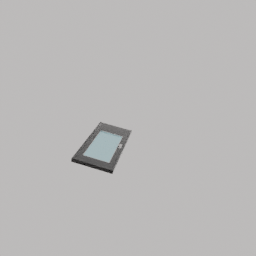
Label: architecture